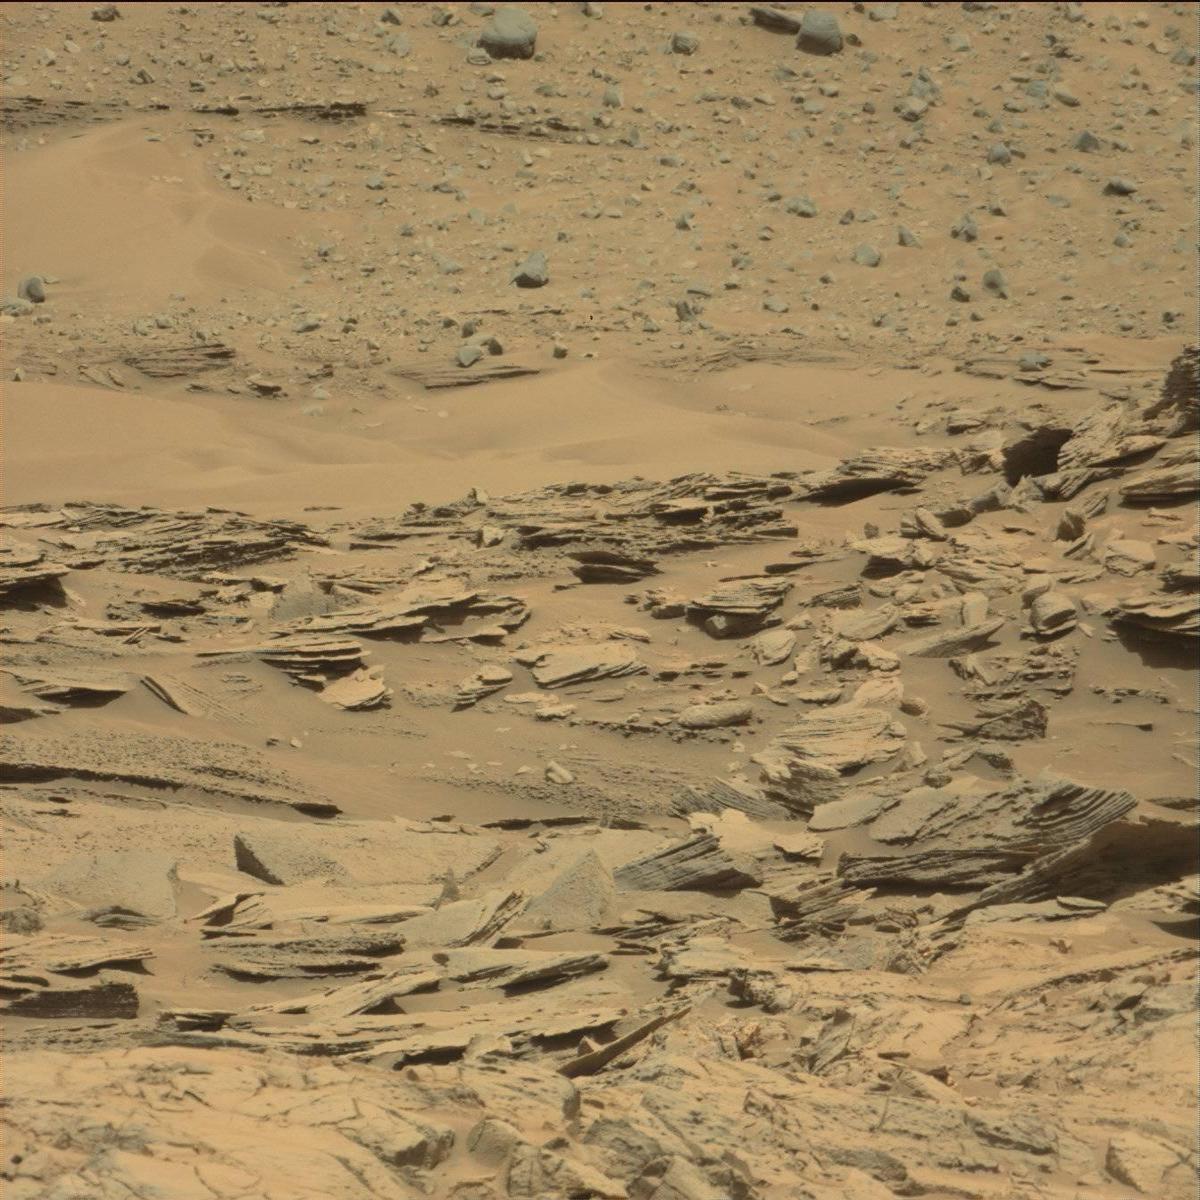
Terrain classes present: Bedrock, Rock, Sand / Soil